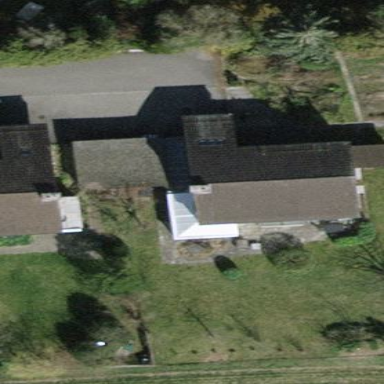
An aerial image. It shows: Building with tiled roof.